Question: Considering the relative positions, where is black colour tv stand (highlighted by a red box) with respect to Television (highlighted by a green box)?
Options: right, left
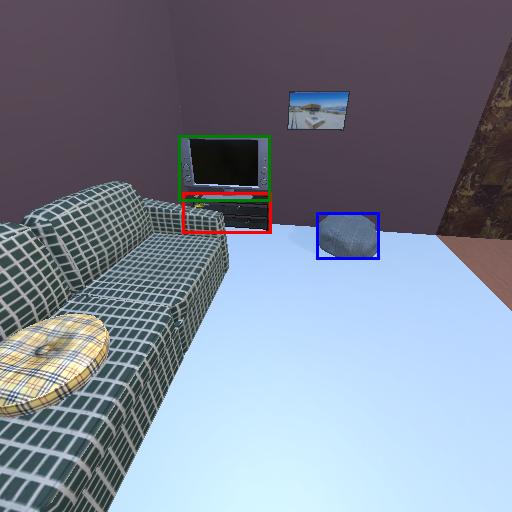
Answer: right